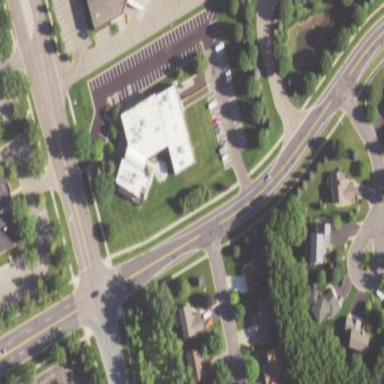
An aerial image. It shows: Commercial building.